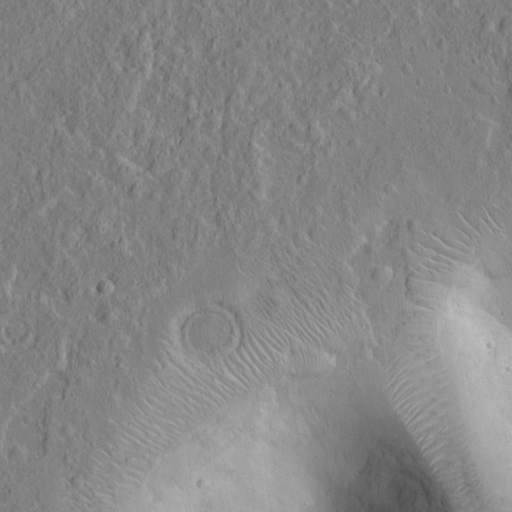
Classes present: Background, Cone